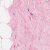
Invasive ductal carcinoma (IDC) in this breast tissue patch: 0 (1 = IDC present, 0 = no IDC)